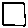
Label: square